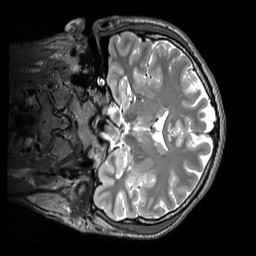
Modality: T2w
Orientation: coronal
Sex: male
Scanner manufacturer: siemens
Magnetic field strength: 3 T
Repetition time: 3.2 s
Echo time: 0.409 s